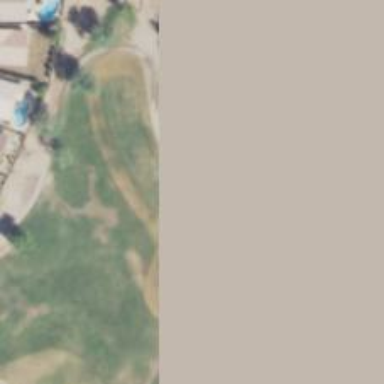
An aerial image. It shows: Path designated for golf carts.